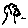
Label: tree